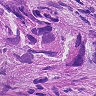
Metastatic tissue present: yes